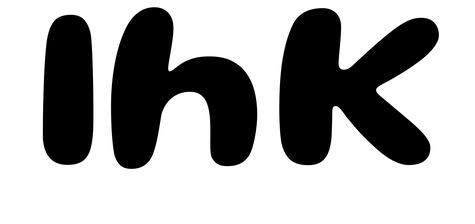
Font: Gluten_SemiBold